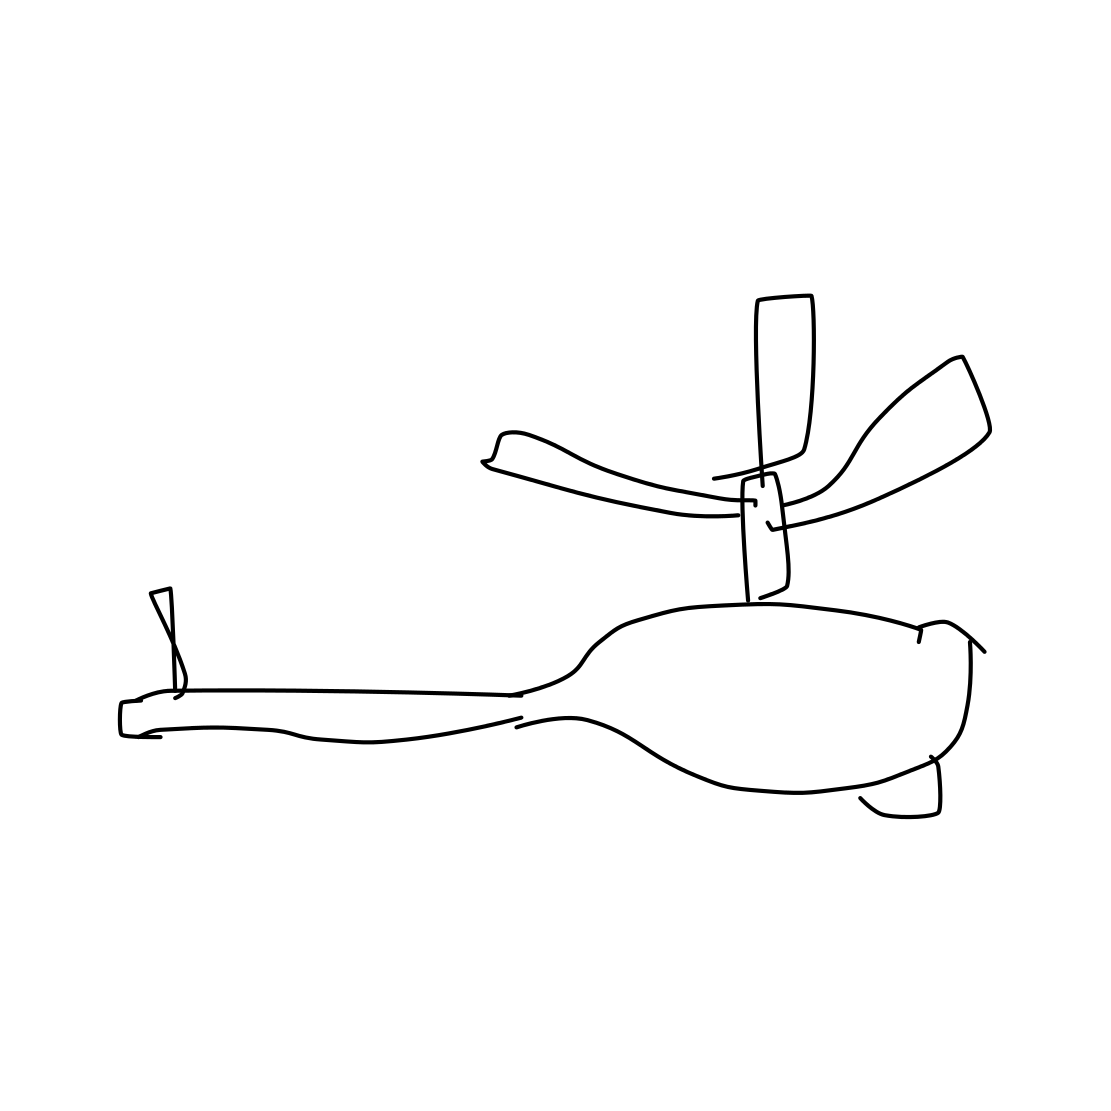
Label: helicopter